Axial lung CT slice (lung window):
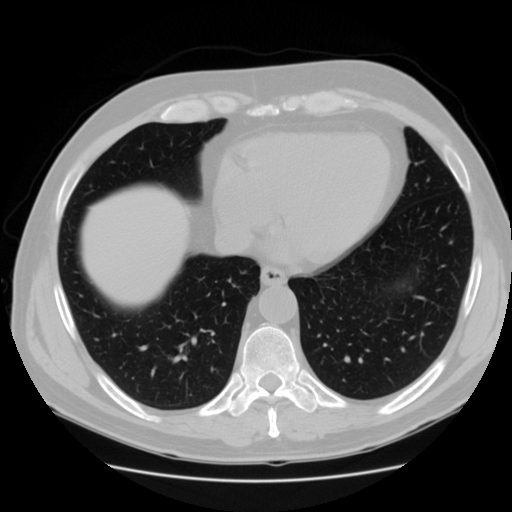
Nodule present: no